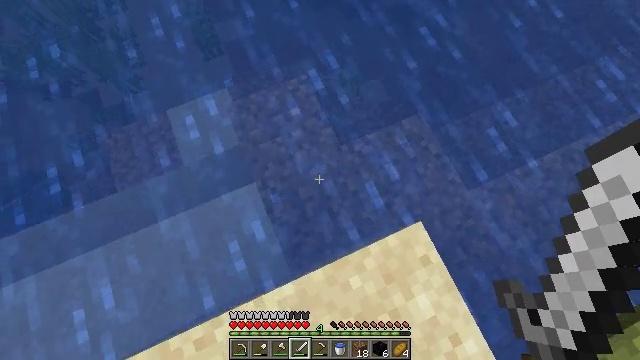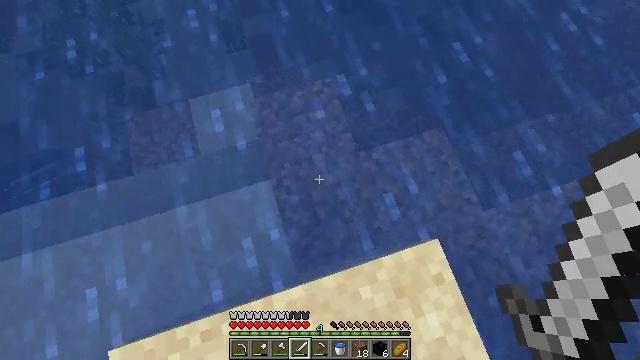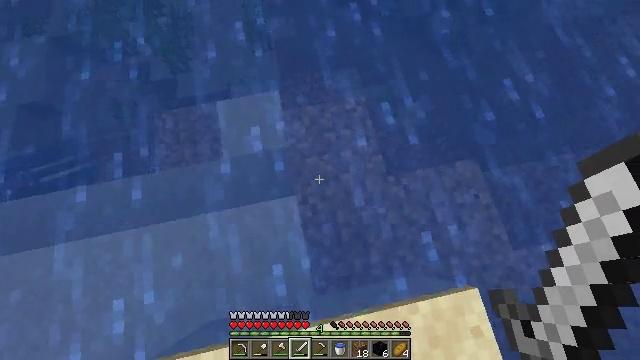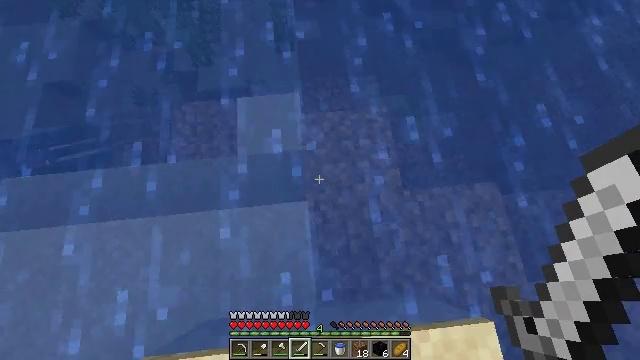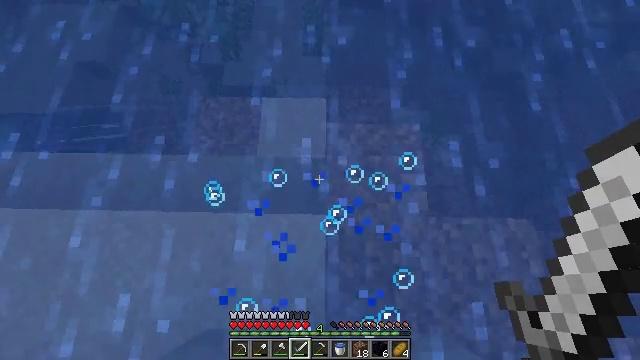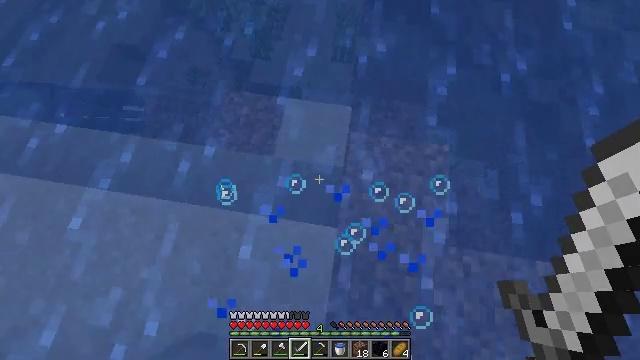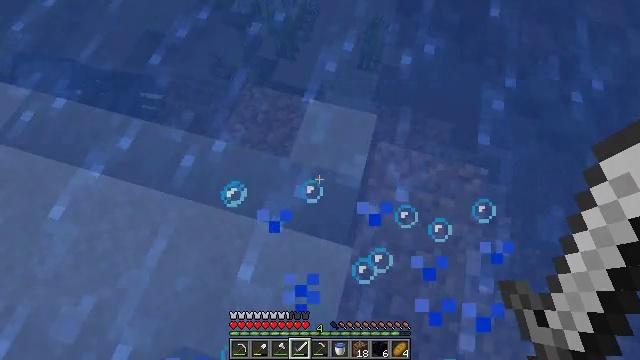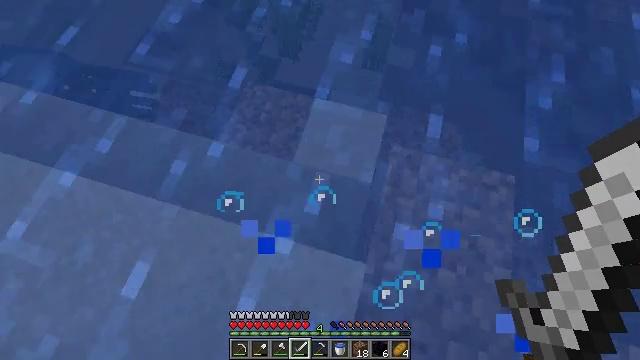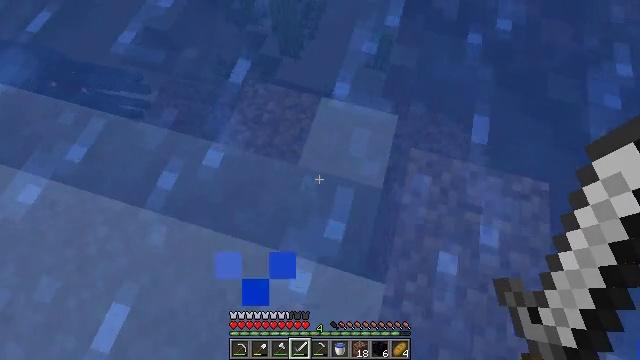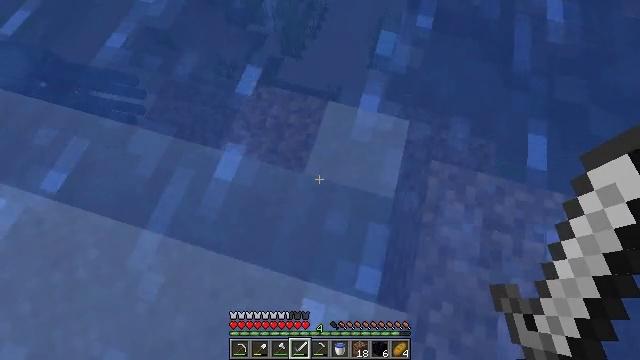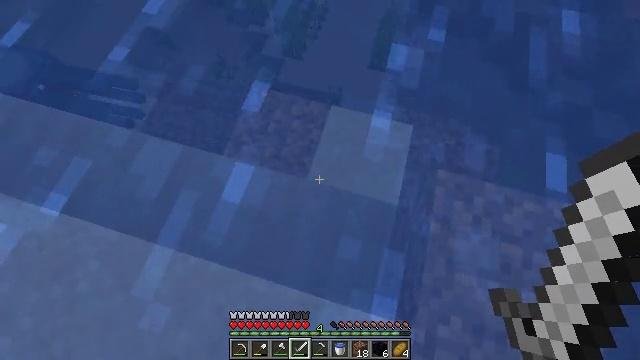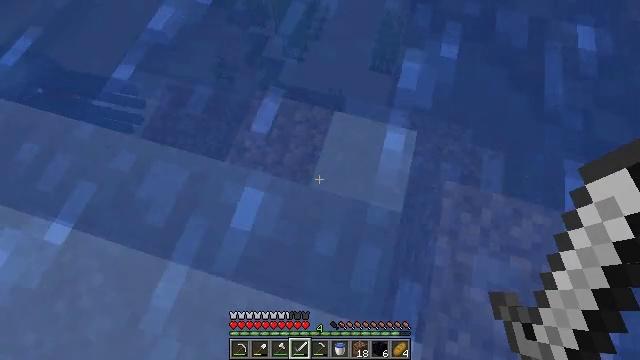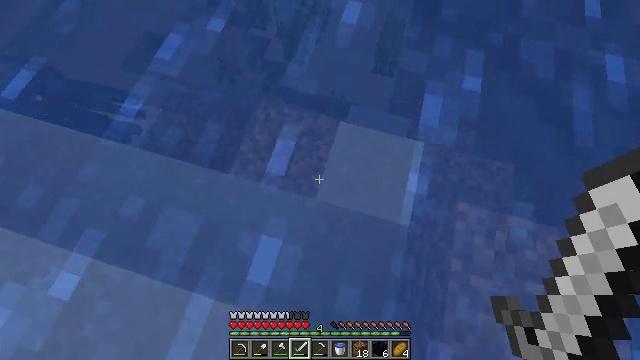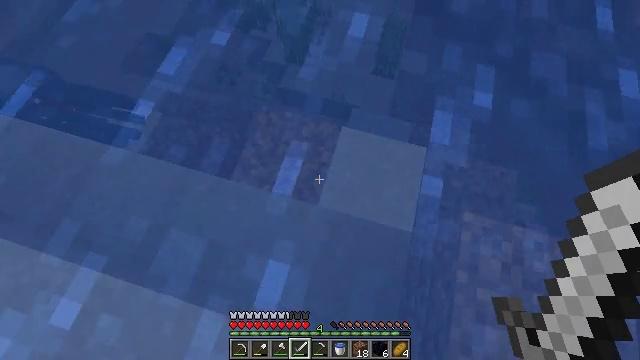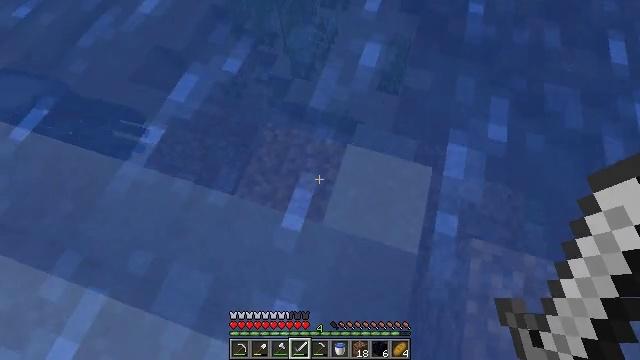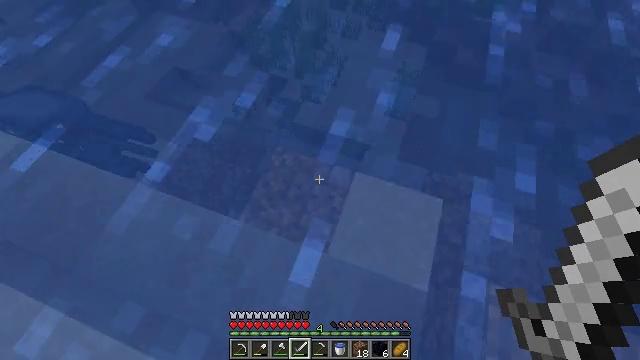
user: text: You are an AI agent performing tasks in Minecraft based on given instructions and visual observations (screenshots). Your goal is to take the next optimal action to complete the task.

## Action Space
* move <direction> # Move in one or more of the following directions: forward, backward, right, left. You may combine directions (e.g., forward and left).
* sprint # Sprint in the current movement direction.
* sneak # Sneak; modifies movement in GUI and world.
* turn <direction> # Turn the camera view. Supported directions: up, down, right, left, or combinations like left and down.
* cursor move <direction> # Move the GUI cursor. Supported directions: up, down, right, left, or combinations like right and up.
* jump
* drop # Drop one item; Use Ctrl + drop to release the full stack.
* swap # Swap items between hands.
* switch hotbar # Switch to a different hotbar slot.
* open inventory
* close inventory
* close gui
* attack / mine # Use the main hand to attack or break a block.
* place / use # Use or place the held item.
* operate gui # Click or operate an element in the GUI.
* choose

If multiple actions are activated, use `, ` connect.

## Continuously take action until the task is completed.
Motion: motion action
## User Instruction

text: Collect tall seagrass by holding left button.
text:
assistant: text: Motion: move forward and move left, turn left
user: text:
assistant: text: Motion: move forward and move left, turn left
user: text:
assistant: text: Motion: move forward and move left, turn left
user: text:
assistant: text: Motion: move forward and move left, turn left
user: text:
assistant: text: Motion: move forward and move left, turn left and up
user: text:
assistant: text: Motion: move forward and move left, turn left and up
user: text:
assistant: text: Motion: move forward and move left
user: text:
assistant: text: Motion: move forward and move left
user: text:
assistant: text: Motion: move forward and move left
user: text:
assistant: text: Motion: move forward
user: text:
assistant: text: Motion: move forward
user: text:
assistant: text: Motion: move forward
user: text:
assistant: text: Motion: move forward
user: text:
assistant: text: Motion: move forward, turn left and up
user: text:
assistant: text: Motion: move forward, turn left and up
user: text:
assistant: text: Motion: move forward, turn left and up
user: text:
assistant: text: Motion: move forward, turn left and up
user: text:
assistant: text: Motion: move forward, turn left and up
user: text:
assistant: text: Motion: move forward, turn left and up
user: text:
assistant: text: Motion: move forward
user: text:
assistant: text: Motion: move forward
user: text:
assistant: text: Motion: move forward
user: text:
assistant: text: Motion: move forward
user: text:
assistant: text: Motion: move forward
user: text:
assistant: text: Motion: move forward
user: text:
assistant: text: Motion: move forward
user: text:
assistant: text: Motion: move forward
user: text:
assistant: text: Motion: move forward, turn right and down
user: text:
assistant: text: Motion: move forward, turn right and down
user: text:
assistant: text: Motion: move forward, turn right and down